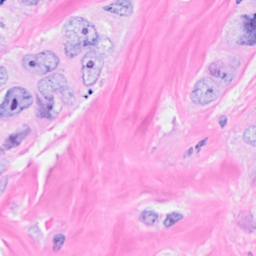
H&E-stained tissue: Breast